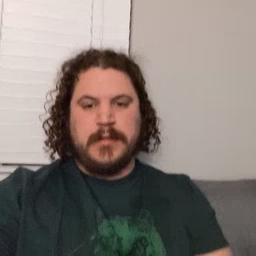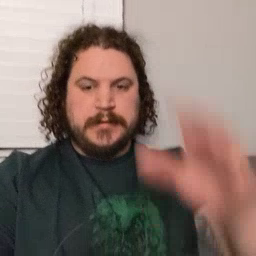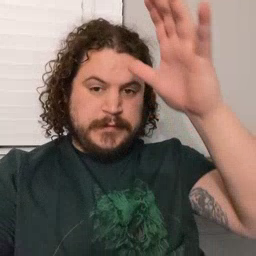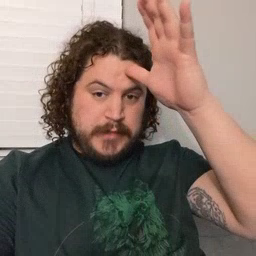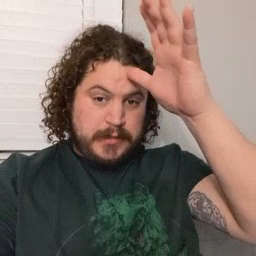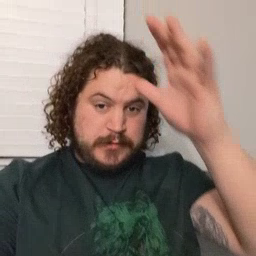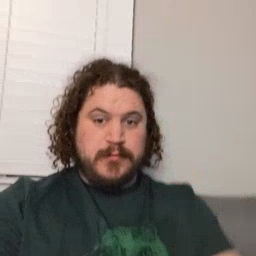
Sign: dad